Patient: sex M, age 63
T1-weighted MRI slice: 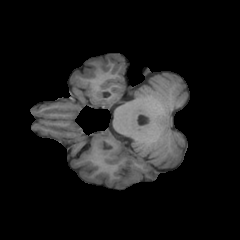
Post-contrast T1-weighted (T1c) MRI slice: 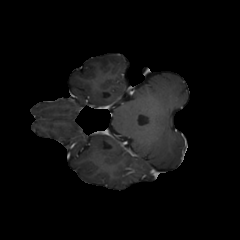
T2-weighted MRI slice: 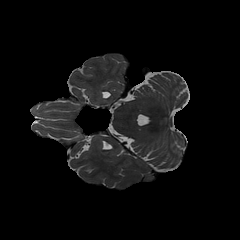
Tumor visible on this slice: no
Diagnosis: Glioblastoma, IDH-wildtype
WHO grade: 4